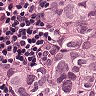
Metastatic tissue present: yes